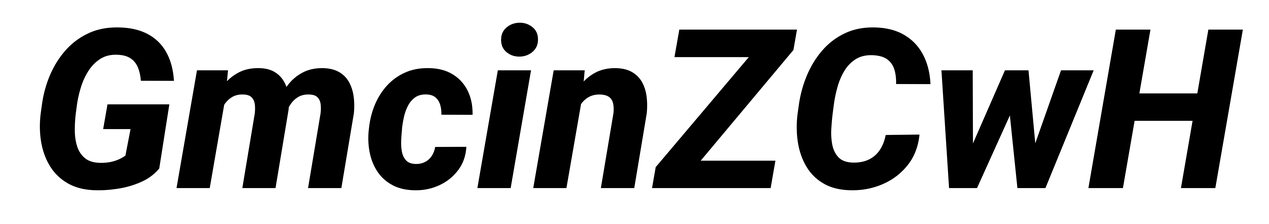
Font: Roboto-Italic_ExtraBold_Italic